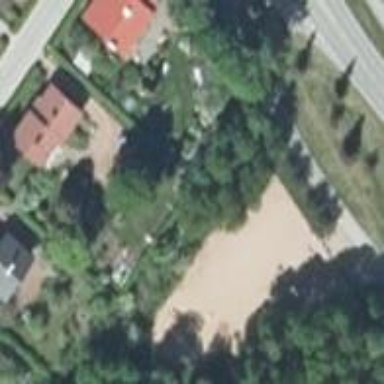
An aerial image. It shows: Fenced dog park for leisure activities on land.